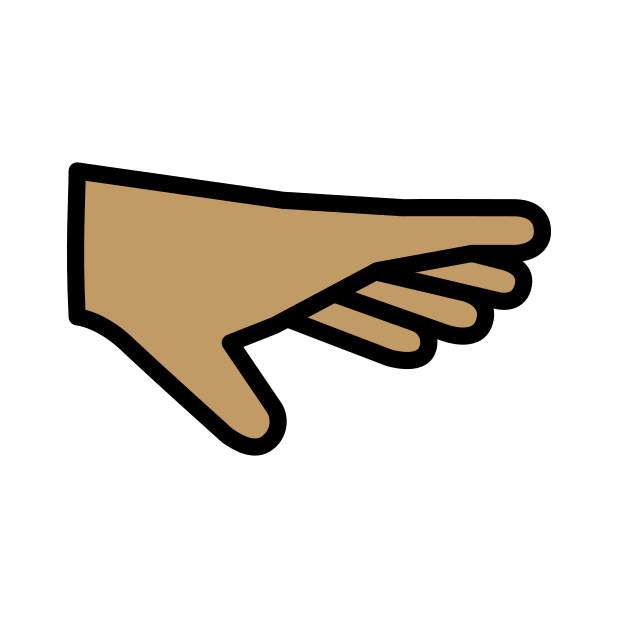
palm down hand: medium skin tone